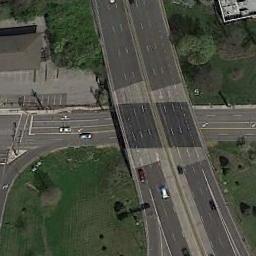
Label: overpass